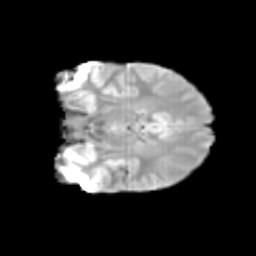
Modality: T2w
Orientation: coronal
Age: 11
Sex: male
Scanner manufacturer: siemens
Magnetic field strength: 3 T
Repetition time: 3.8 s
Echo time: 0.07 s